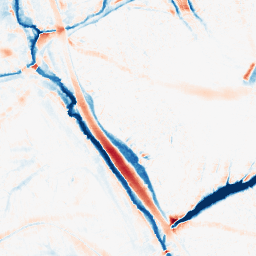
Category: morphological
Decomposition family: morphological_ellipse
Decomposition parameters: operation: average
width: 20
height: 20
Upsampling method: bspline
Upsampling parameters: scale: 2
Upsampling scale: 2